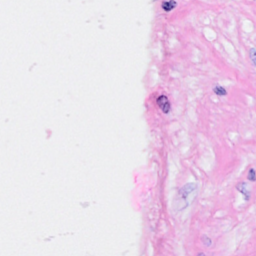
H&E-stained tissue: Breast